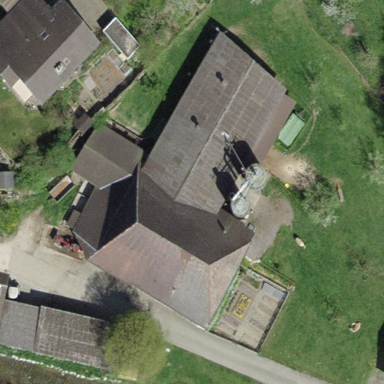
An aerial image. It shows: Farmyard area.